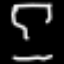
Label: hourglass